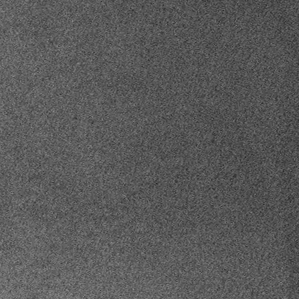
Label: frost